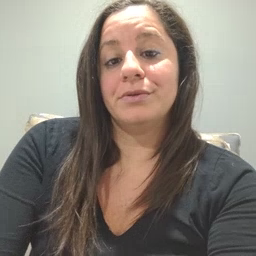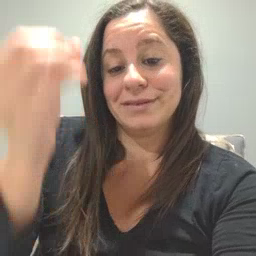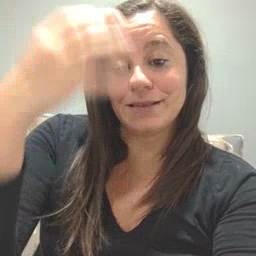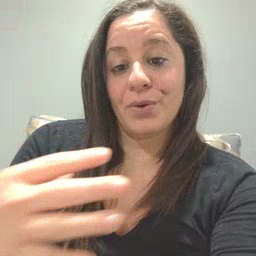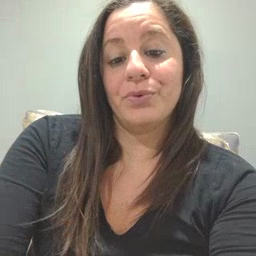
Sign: shower